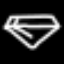
Label: diamond